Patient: sex F, age 75
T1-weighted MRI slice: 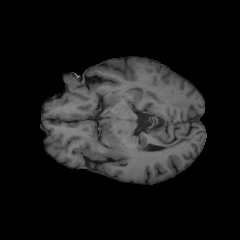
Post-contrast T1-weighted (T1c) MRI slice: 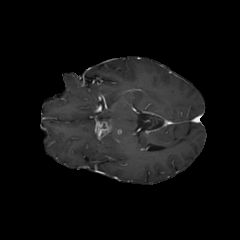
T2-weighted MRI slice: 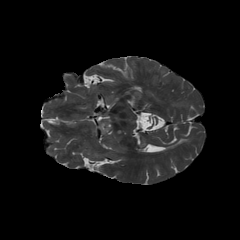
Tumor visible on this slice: yes
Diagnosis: Glioblastoma, IDH-wildtype
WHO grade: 4